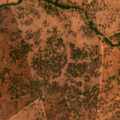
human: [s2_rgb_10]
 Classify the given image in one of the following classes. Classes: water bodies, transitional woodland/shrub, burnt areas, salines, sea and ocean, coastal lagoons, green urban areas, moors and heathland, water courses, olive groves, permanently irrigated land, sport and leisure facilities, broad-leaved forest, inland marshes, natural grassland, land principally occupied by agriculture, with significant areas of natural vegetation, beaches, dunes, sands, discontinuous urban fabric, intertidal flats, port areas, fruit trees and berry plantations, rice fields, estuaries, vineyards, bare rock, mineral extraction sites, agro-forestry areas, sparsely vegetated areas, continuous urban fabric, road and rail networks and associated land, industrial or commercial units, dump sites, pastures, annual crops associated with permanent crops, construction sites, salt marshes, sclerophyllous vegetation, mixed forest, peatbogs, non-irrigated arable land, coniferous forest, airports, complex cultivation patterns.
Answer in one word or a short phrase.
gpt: pastures, agro-forestry areas